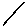
Label: line